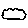
Label: cloud